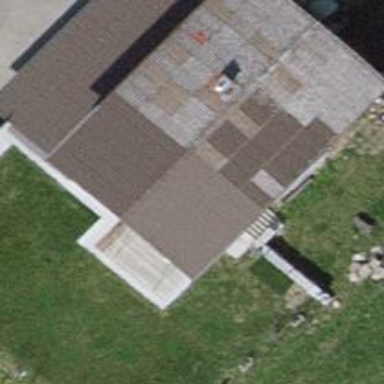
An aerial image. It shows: View of roof of building.